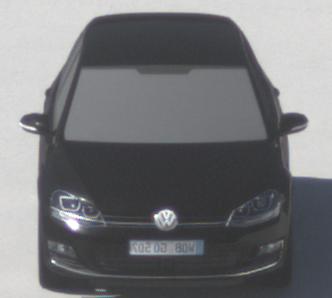
Make: VW
Model: Golf 1.2 TSI BMT
Detailed model: Golf (VII)
Model produced from: 2012/11
Model produced until: 2014/05
Doors: 3
Color: black
Road condition: dry road
Daytime: midday
Contrast: high contrast